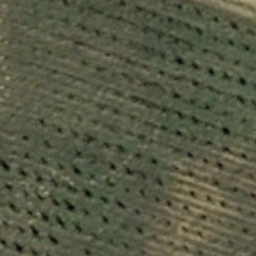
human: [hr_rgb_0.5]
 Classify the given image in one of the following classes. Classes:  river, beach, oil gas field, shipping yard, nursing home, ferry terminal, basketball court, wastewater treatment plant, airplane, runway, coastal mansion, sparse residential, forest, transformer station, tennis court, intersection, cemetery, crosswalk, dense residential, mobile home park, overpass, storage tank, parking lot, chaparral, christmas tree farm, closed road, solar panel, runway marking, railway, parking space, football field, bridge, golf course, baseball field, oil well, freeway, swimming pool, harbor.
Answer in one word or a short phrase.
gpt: christmas tree farm